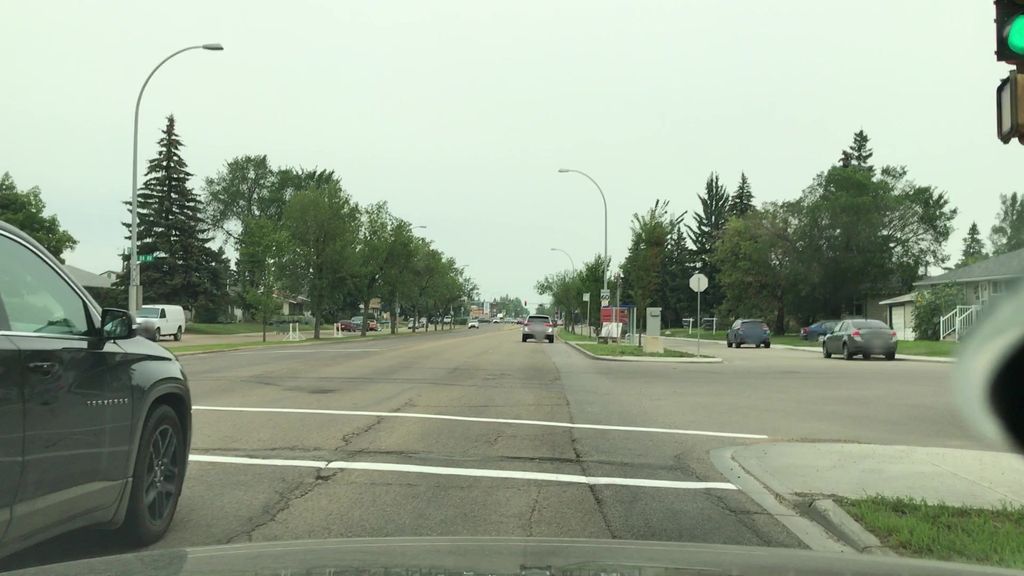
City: edmonton